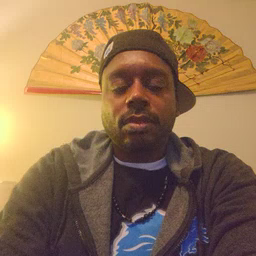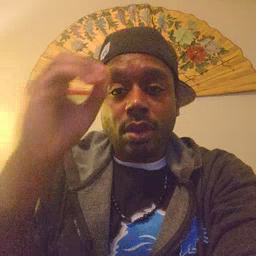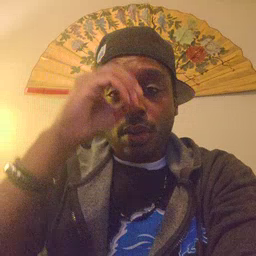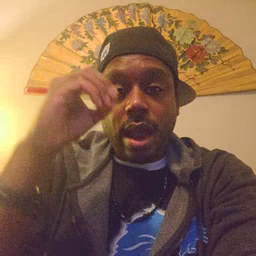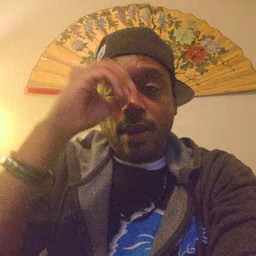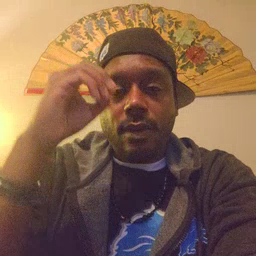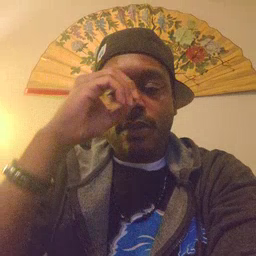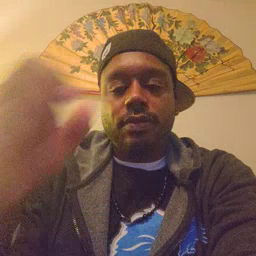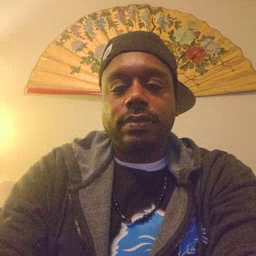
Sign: owl